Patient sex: F
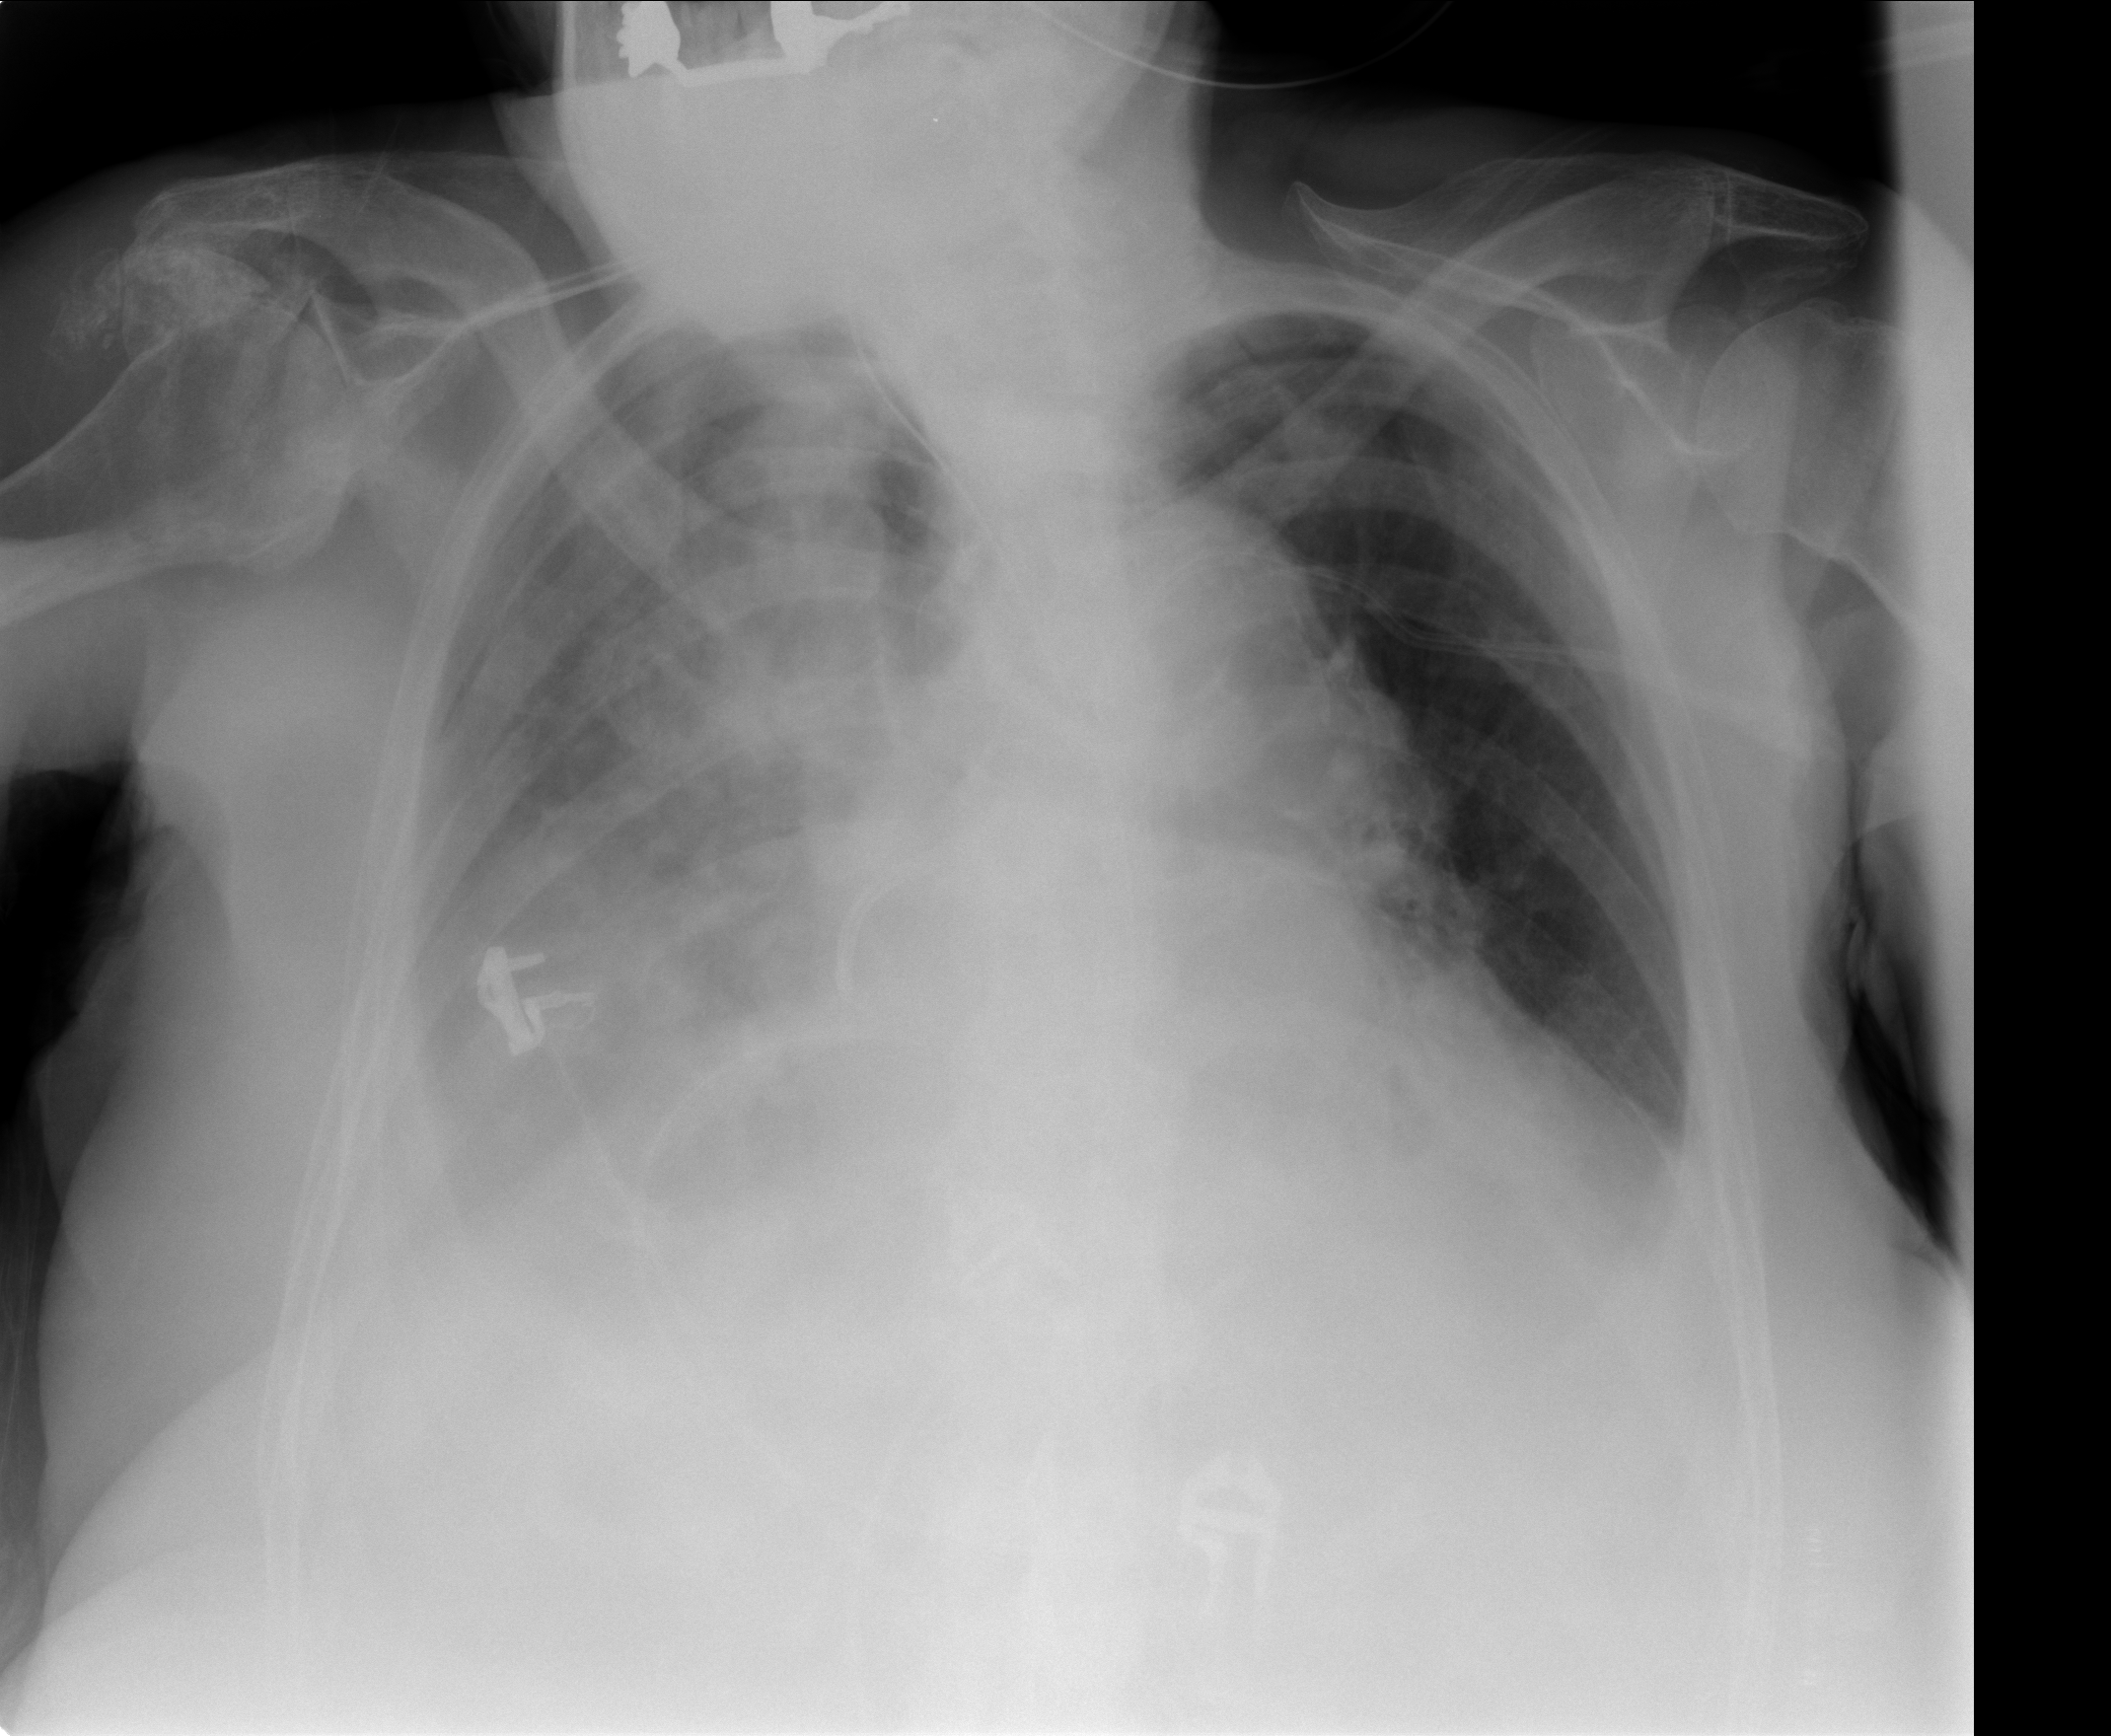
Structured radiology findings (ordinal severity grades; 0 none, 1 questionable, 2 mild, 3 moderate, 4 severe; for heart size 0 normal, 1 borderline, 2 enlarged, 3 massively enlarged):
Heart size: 2
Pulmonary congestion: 2
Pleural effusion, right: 3
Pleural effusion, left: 1
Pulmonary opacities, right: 2
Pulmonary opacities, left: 0
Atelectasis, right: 2
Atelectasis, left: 0